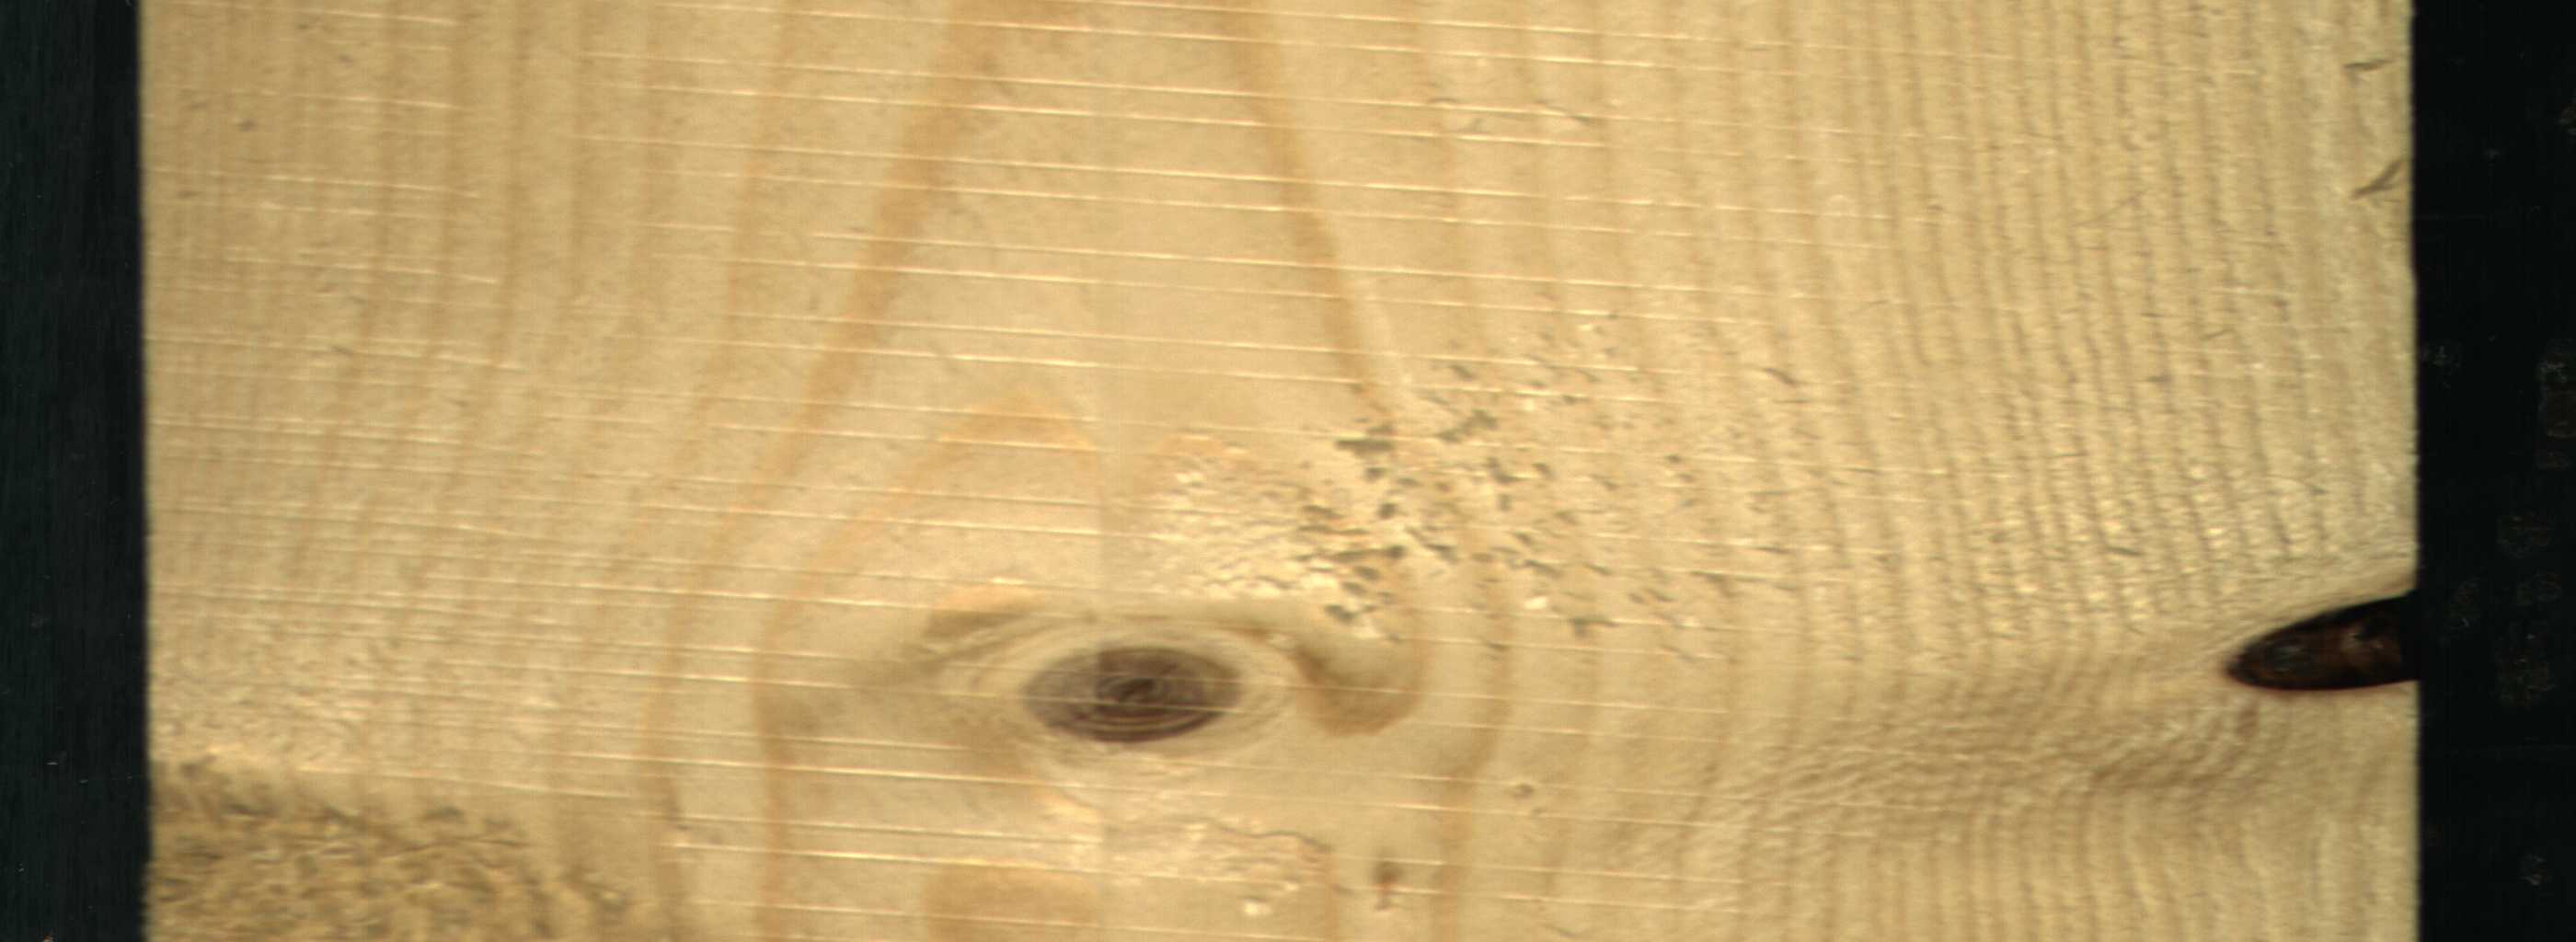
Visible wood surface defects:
Knot_missing
Live_Knot